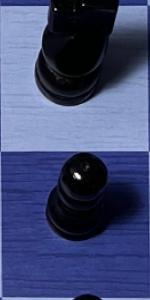
Label: Pawn_Black